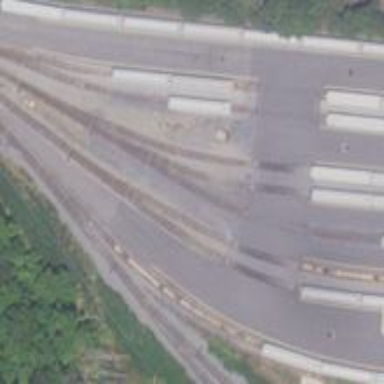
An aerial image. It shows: Railway yard in service.